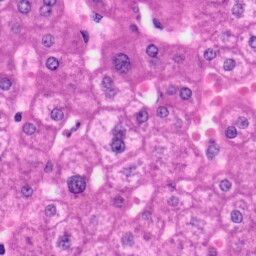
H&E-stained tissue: Liver